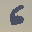
Label: 6